Question: Hi I am trying to encrypt and decrypt data that is used in 2 systems( The one is C++ and the other Java) I found a Demo project from code project : <URL> this is the c++ encrypt decrypt functions and it works when I implement the code using the functions :
'''
void main()
{
try
{
CRijndael oRijndael;
oRijndael.MakeKey("abcdefghabcdefgh", "", 16, 16);
char szDataIn[] = "Password12345678";
char szDataOut[17] = "";
oRijndael.EncryptBlock(szDataIn, szDataOut);
cout << "[" << szDataIn << "]" << endl;
cout << "[" << szDataOut << "]" << endl;
memset(szDataIn, 0, 16);
oRijndael.DecryptBlock(szDataOut, szDataIn);
cout << "[" << szDataIn << "]" << endl;
}
catch(exception& roException)
{
cout << roException.what() << endl;
}
}
'''
This gives me the following output in the console :

The data is encrypted end decrypted..
Could any one please help me or point me in the right direction for the Java implementation to encrypt and decrypt the same data getting the same results ( encrypt in C++ and then decrypt in Java and encrypt in java decrypt in c++)? In the post they talk about Cryptix toolkit?
Thanks in advance.
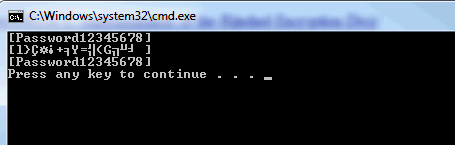
Answer: This Java code will encrypt/decrypt and produce the same output as your example encoded to hex. The output appears to be identical (and should be), but to be 100% sure you'll need to hex encode the output in your C++ example.
Do note though that your example will only encrypt and decrypt a single block (16 bytes). If you want more than that you'll need to use the 'CRijndael' 'Encrypt' and 'Decrypt' methods (instead of 'EncryptBlock' and 'DecryptBlock'). The Java code below will work with both, no need to modify it.
'''
public static void main(String[] args) throws DecoderException, InvalidKeyException,
NoSuchAlgorithmException, NoSuchPaddingException, InvalidAlgorithmParameterException,
IllegalBlockSizeException, BadPaddingException {
//Hex encoding/decoding done with Apache Codec
byte[] key = "abcdefghabcdefgh".getBytes();
String text = "Password12345678";
byte[] encrypted = encrypt(key, text.getBytes());
byte[] decrypted = decrypt(key, encrypted);
System.out.println("Text: " + text);
System.out.println("Encrypted: " + Hex.encodeHexString(encrypted));
System.out.println("Decrypted: " + new String(decrypted));
}
public static byte[] encrypt(byte[] key, byte[] unencrypted) throws NoSuchAlgorithmException,
NoSuchPaddingException, InvalidKeyException, InvalidAlgorithmParameterException,
IllegalBlockSizeException, BadPaddingException{
//Set up the cipher and encrypt
Cipher cipher = Cipher.getInstance("AES/ECB/NoPadding");
cipher.init(Cipher.ENCRYPT_MODE, new SecretKeySpec(key, "AES"));
byte[] encrypted = cipher.doFinal(unencrypted);
return encrypted;
}
public static byte[] decrypt(byte[] key, byte[] encrypted) throws NoSuchAlgorithmException,
NoSuchPaddingException, InvalidKeyException, InvalidAlgorithmParameterException,
IllegalBlockSizeException, BadPaddingException{
//Decrypt the encrypted text
Cipher cipher = Cipher.getInstance("AES/ECB/NoPadding");
cipher.init(Cipher.DECRYPT_MODE, new SecretKeySpec(key, "AES"));
byte[] decrypted = cipher.doFinal(encrypted);
return decrypted;
}
'''
Output
'''
Text: Password12345678
Encrypted: 6c7d800fad2bb8593db92847bbbdbeff
Decrypted: Password12345678
'''
A big word of warning to you though, this encryption (ECB, no padding) is highly insecure and you should never use it in a real system. You should really be using CBC with an Initialization Vector and PKCS5 padding.